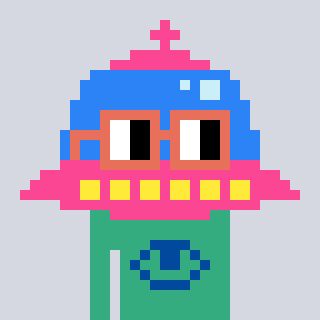
a pixel art character with square orange glasses, a ufo-shaped head and a teal-colored body on a cool background